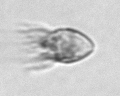
Label: Ciliophora